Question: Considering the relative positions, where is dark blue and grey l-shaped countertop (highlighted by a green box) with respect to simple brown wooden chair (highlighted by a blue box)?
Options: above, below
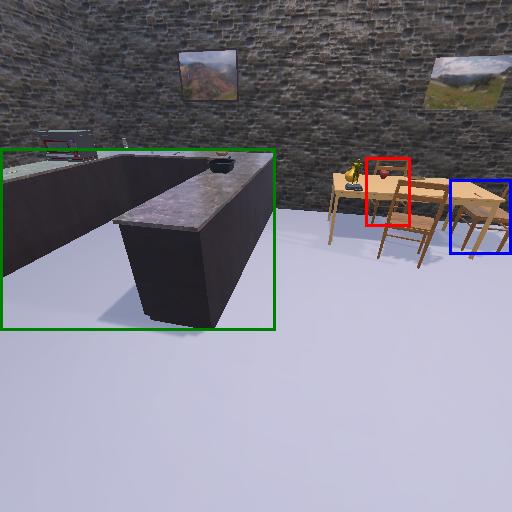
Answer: above